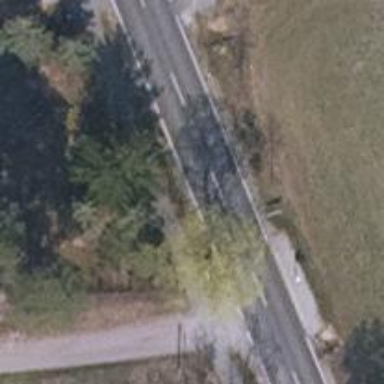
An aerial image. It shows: Secondary road with asphalt surface.